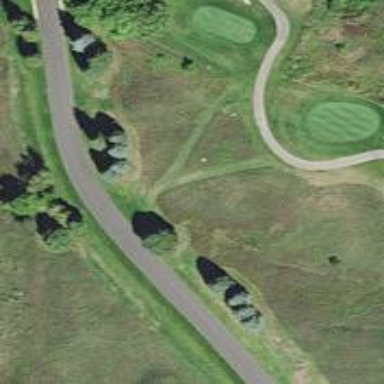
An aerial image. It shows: Service road designated as golf cart path.